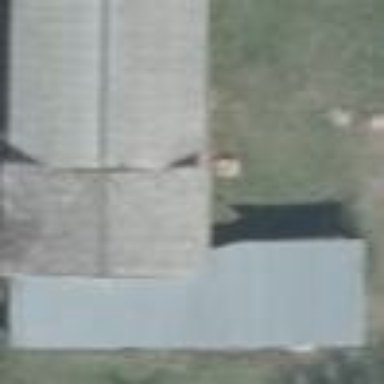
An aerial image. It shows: Building with gabled gray roof.